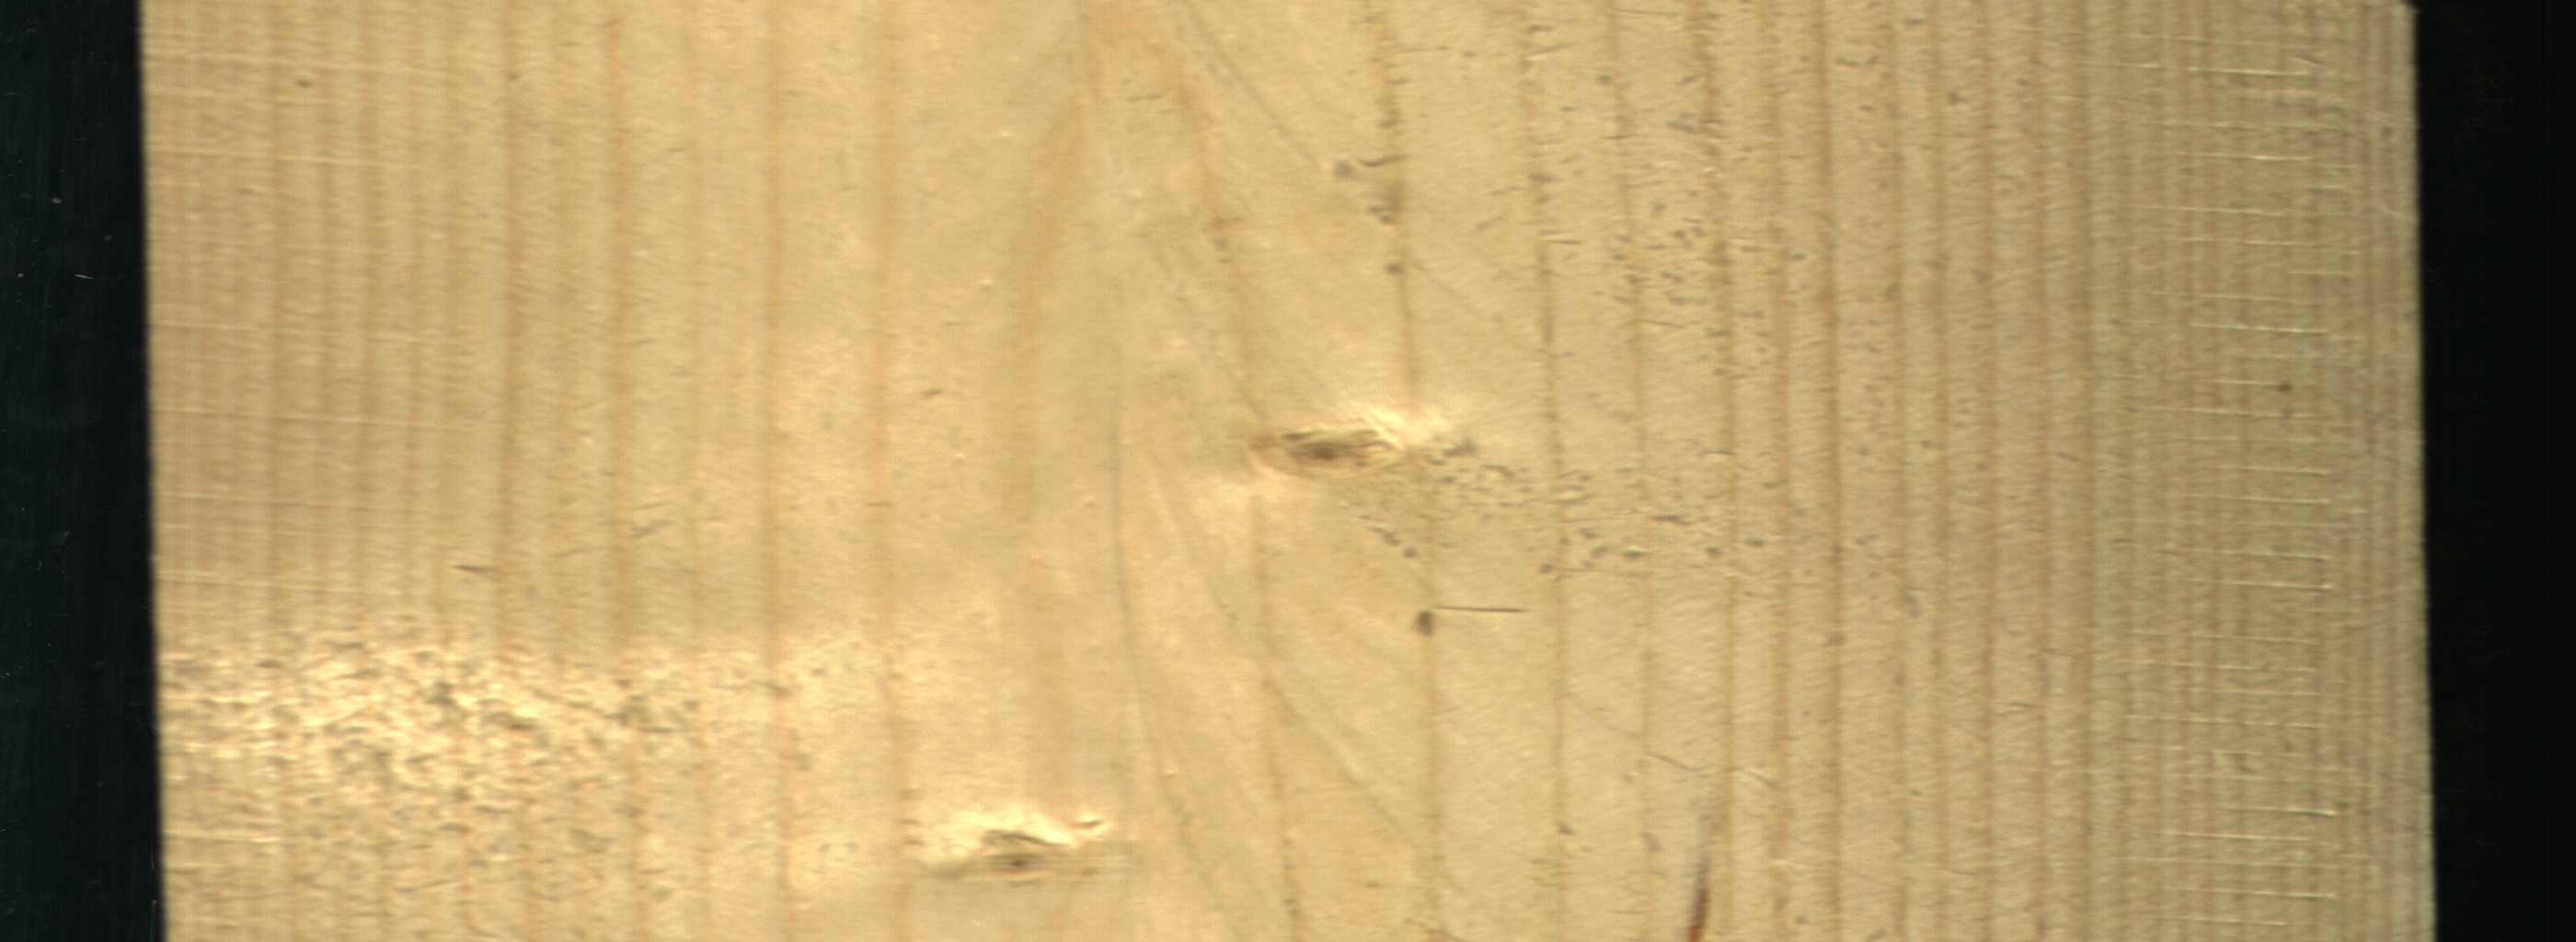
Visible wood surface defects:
resin
Live_Knot
Live_Knot